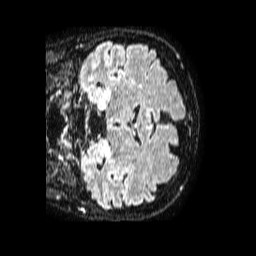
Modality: FLAIR
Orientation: coronal
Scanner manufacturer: philips
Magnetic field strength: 1.5 T
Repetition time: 4.8 s
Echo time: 0.3 s